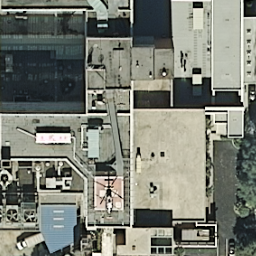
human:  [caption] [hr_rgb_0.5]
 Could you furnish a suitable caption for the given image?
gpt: There are some buildings pressed together .

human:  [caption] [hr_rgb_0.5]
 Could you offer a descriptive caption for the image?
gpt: Many buildings pressed together .

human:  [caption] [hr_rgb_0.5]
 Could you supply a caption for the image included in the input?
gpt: There are some buildings arranged compact .

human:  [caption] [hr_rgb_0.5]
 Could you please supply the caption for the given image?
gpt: There are some buildings with grey roofs pressed together .

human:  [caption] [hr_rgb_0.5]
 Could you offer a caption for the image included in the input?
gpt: Many buildings pressed together .